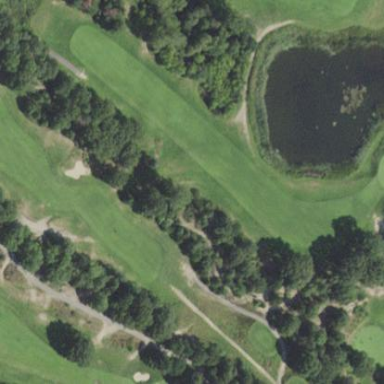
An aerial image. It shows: Grassy area designated as golf fairway.